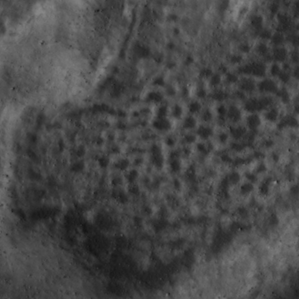
Label: non_frost